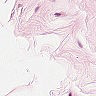
Metastatic tissue present: no